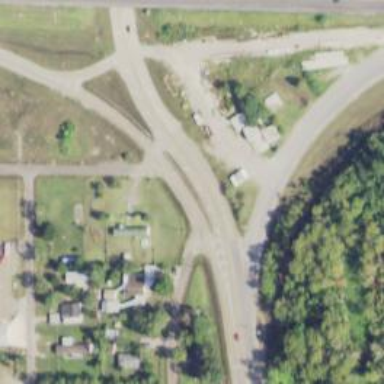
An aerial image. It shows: Tertiary road.